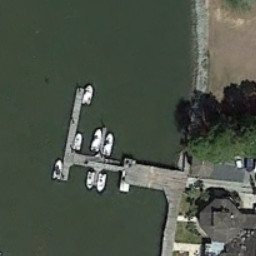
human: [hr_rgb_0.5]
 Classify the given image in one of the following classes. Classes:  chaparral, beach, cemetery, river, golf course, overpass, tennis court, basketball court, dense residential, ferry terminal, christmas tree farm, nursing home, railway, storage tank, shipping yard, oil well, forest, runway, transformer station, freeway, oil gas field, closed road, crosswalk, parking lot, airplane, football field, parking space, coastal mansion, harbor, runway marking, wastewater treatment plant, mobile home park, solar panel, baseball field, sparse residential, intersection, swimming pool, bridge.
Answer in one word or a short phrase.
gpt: ferry terminal